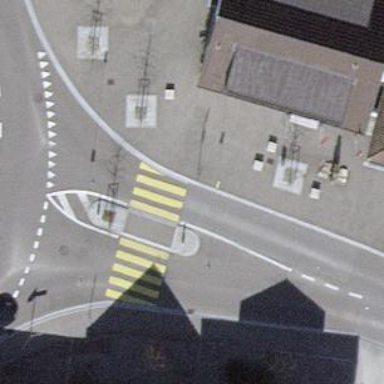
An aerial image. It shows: Uncontrolled zebra crossing on the road.